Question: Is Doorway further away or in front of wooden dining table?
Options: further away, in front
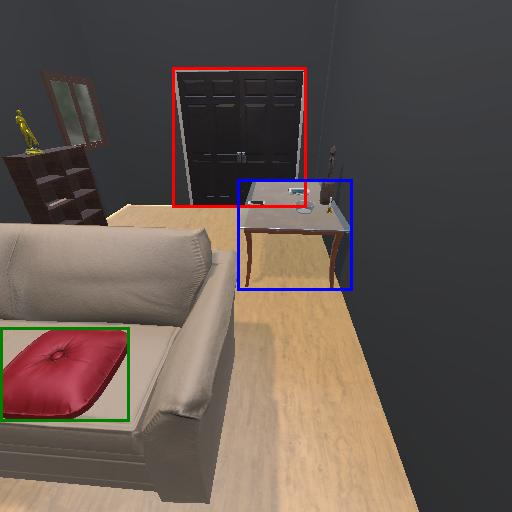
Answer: further away